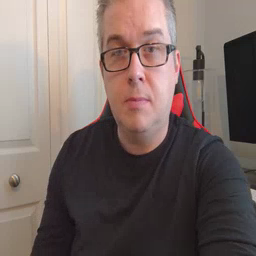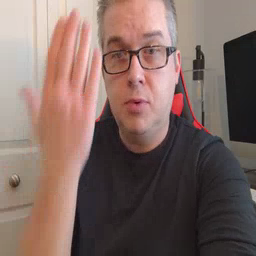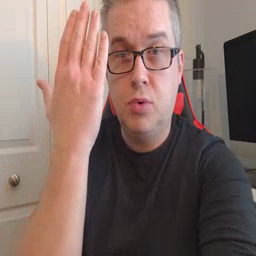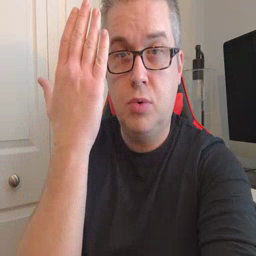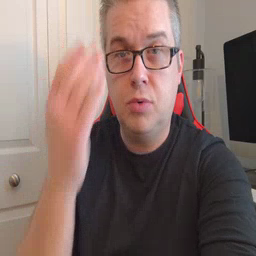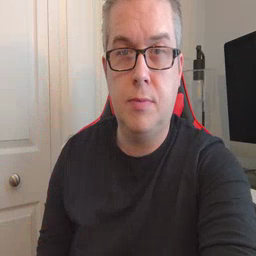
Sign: morning